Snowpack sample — Buffalo Mountain, Silverthorne, Colorado, USA (2/22/26, 2:02 PM MST)
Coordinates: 39.622, -106.113
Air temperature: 33 °F
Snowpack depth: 63 cm
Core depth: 20 cm
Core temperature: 23 °F
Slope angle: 11°, slope face: 116°
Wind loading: low
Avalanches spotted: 0
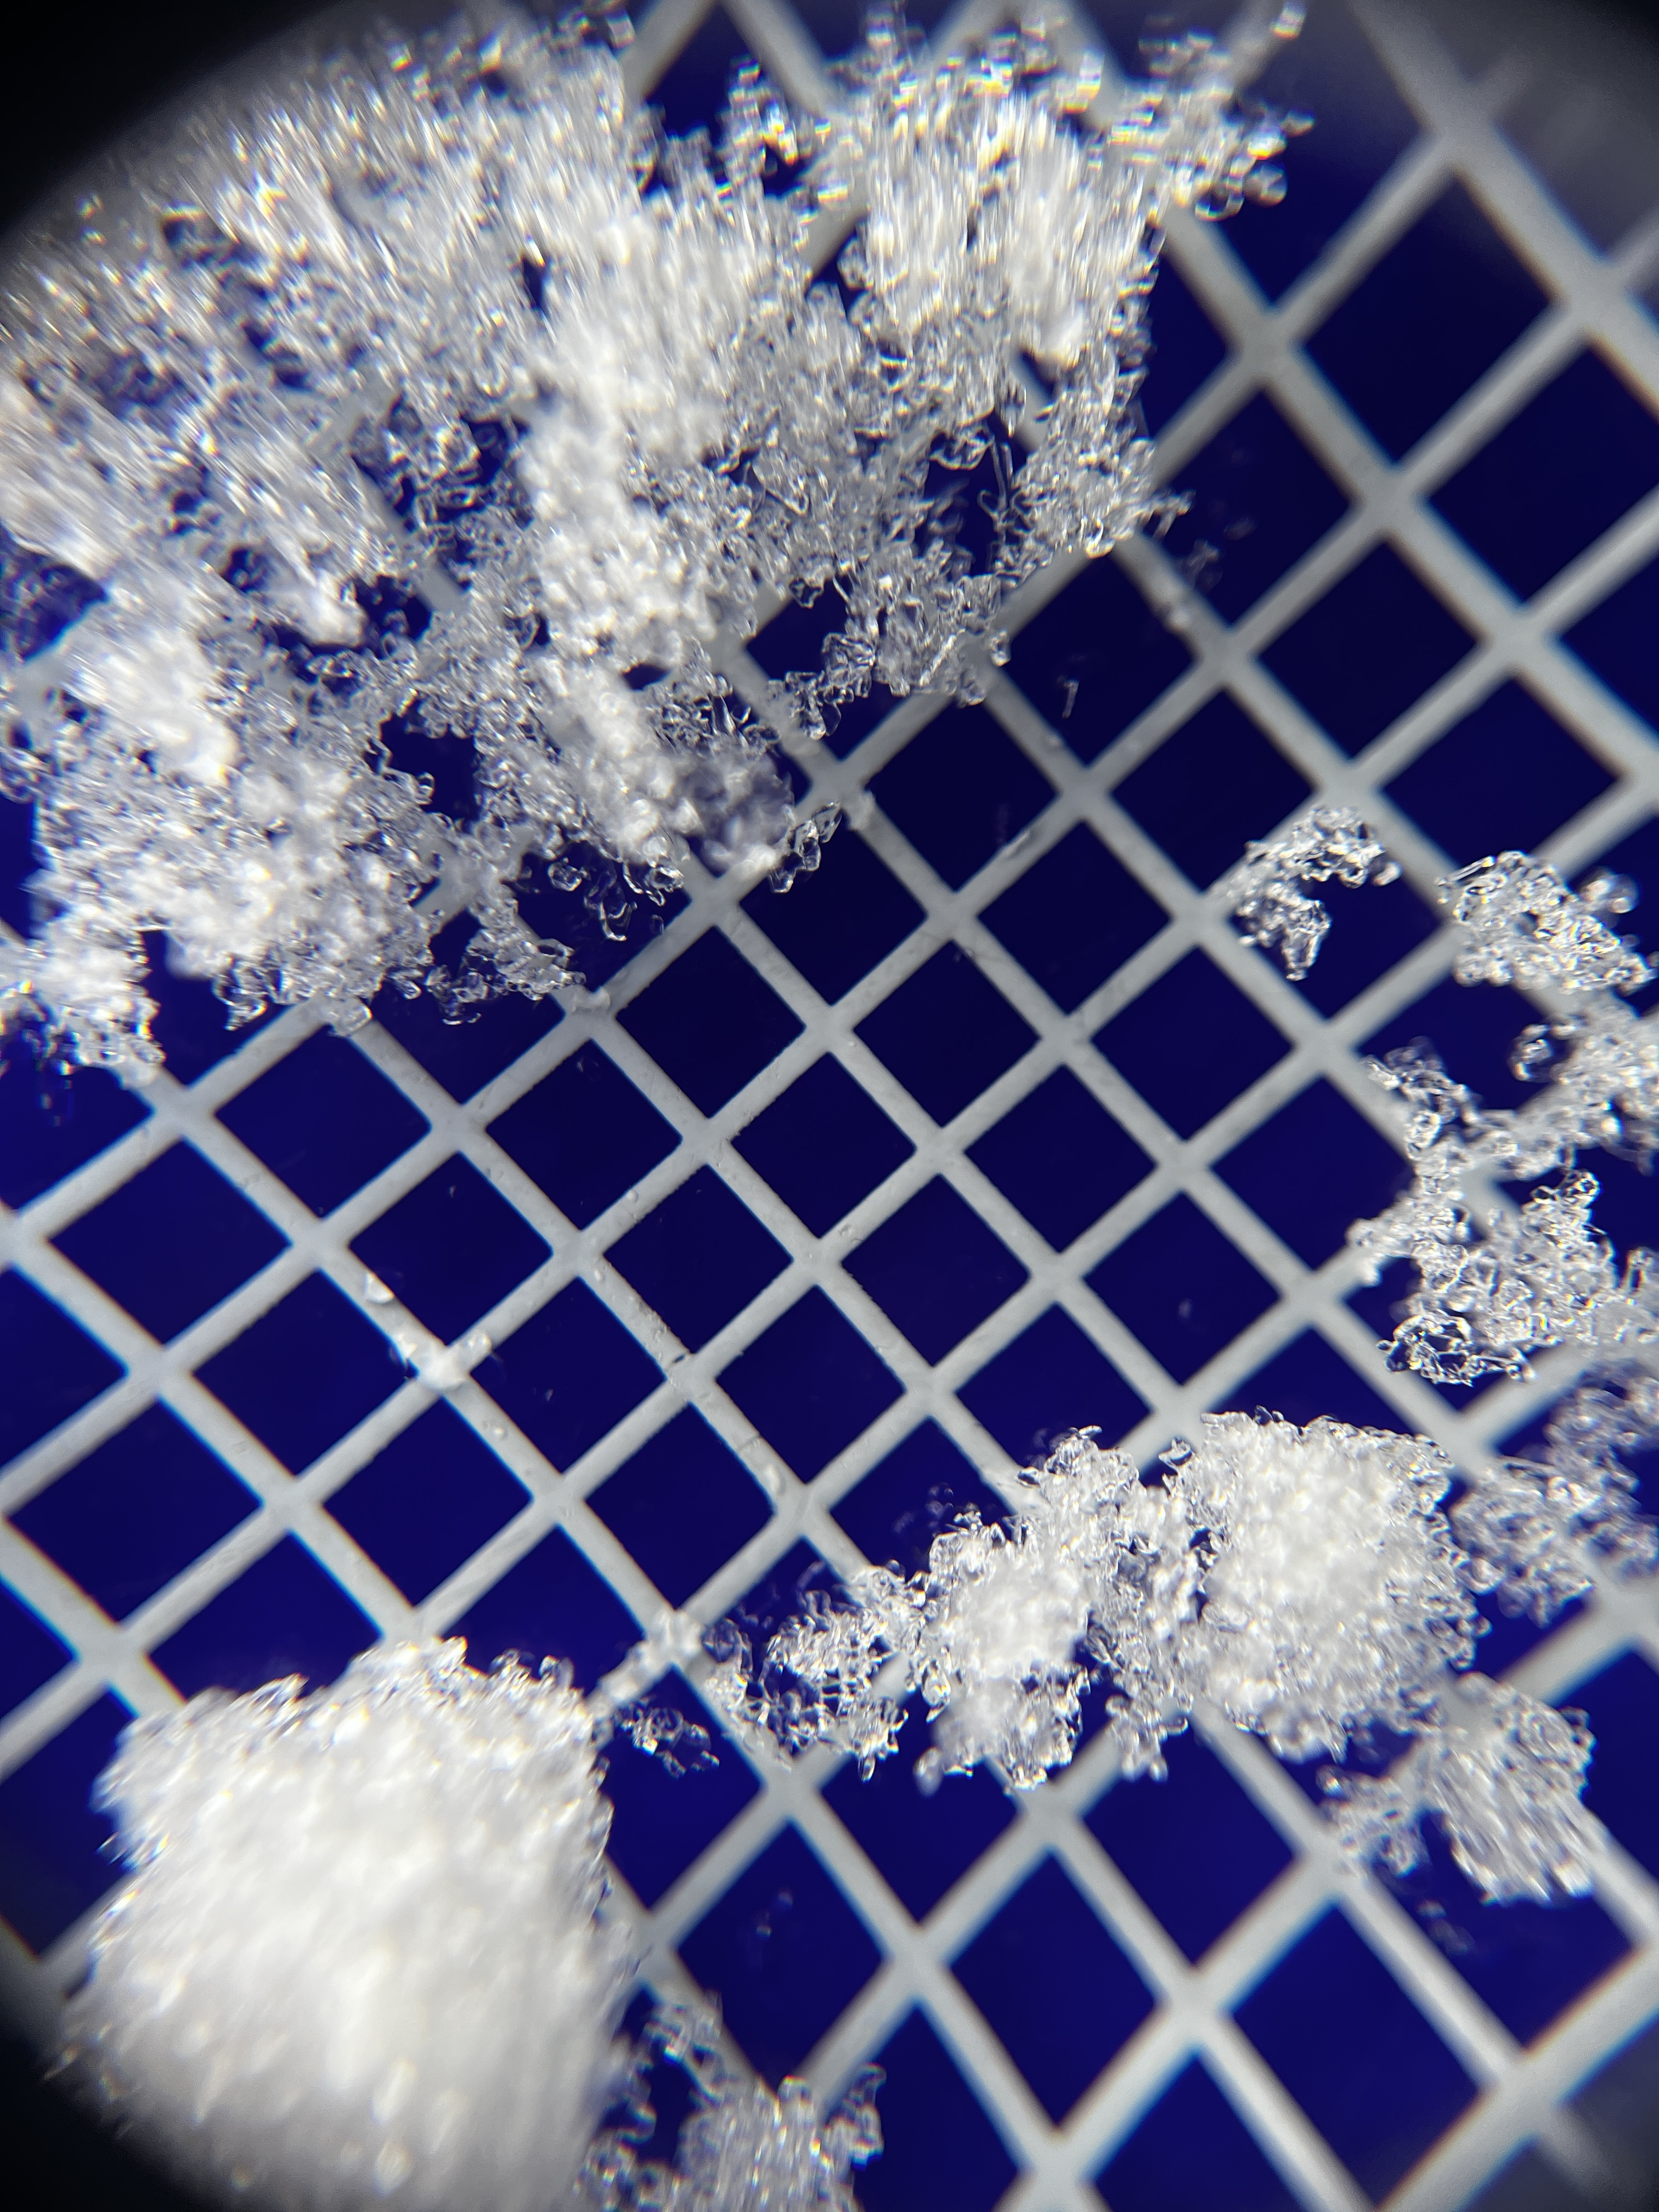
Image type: magnified_profile
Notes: In a firebreak similar to site 1, minimal wind loading with no spotted avalanches (not many faces in view though)